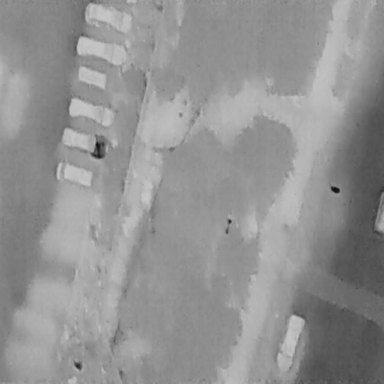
There are seven Cars in the infrared image.